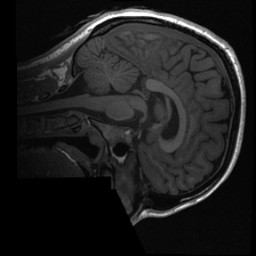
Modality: T1w
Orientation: sagittal